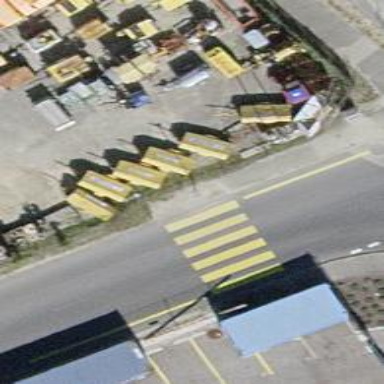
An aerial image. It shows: Zebra crossing on the road.